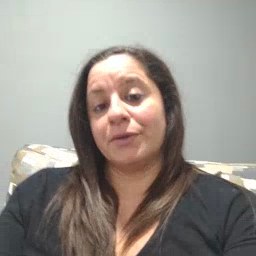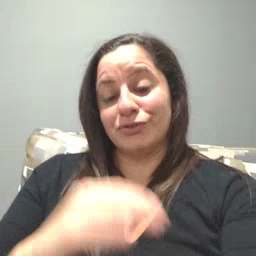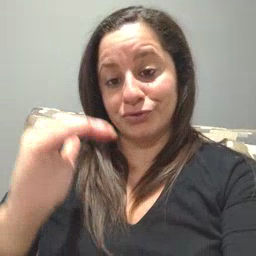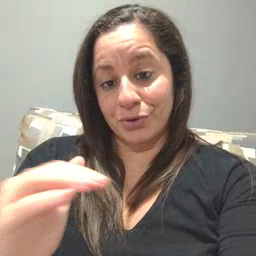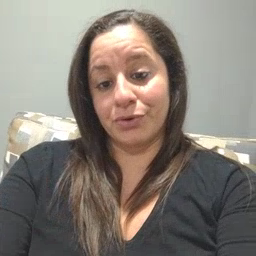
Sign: child